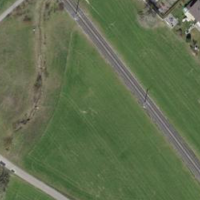
EUNIS habitat code: 55
Species observed at this site:
Nicandra physalodes
Prunus spinosa